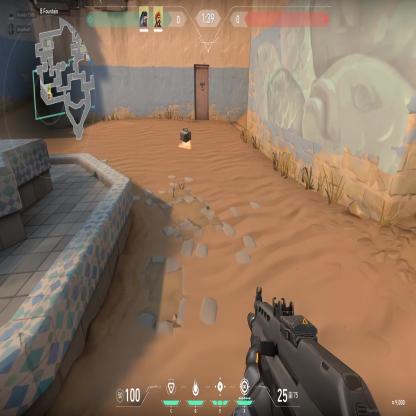
Label: dropped spike